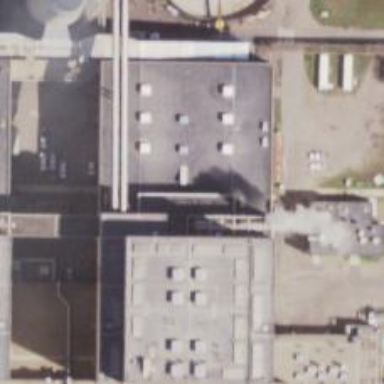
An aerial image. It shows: Steam turbine generator.